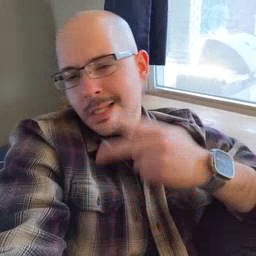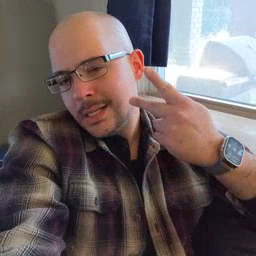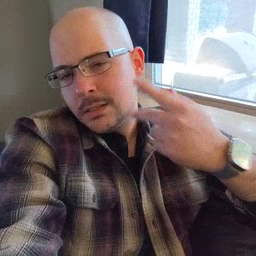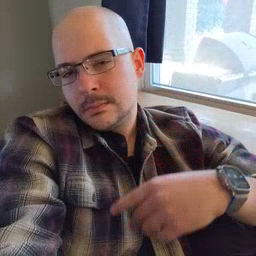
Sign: kitty